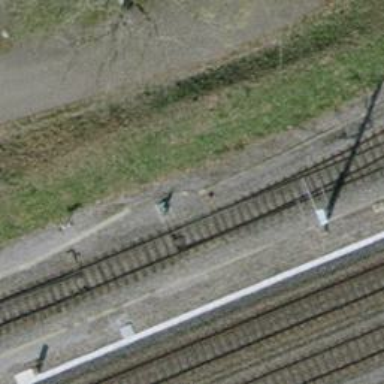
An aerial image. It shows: Railway switch.